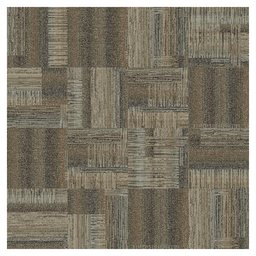
Label: decoration